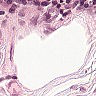
Metastatic tissue present: no